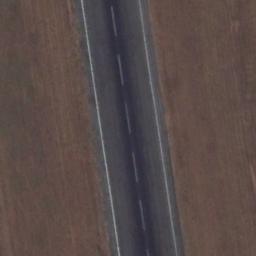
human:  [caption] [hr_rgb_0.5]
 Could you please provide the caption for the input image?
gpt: There is brown bare ground next to the runway, With short white lines on the runway .

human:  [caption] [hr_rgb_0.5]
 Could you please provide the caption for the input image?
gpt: The runway goes through the clearing and some center line markings are on the runway .

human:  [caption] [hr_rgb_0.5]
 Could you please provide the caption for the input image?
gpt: The runway is on the bare land .

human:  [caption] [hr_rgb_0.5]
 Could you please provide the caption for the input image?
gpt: The runway is marked with lines .

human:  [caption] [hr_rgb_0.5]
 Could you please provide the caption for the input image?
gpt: There are brown bare land beside the runway .